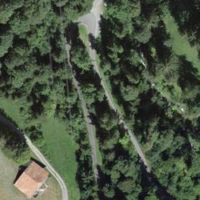
EUNIS habitat code: 45
Species observed at this site:
Saxifraga rotundifolia